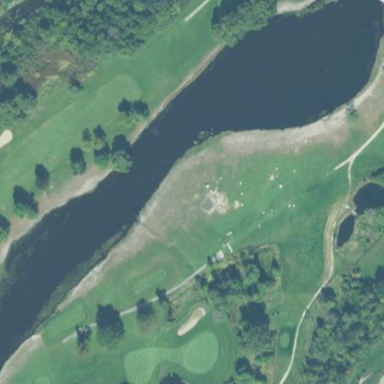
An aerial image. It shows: Grassy area designated as golf fairway.